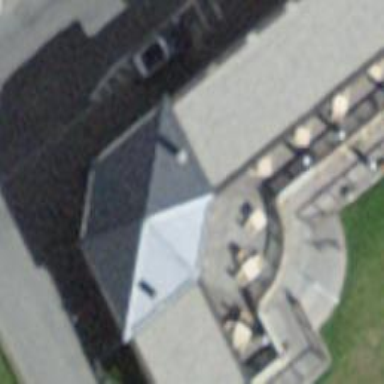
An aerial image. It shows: Restaurant.